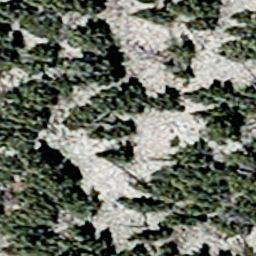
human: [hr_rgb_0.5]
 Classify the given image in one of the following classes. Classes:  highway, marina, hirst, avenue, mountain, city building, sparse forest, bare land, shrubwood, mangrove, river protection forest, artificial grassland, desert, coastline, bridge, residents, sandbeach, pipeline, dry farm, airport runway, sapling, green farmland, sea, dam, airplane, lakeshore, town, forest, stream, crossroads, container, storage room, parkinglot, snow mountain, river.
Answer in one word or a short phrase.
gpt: sparse forest